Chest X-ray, AP view. Patient: 46 years old, sex M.
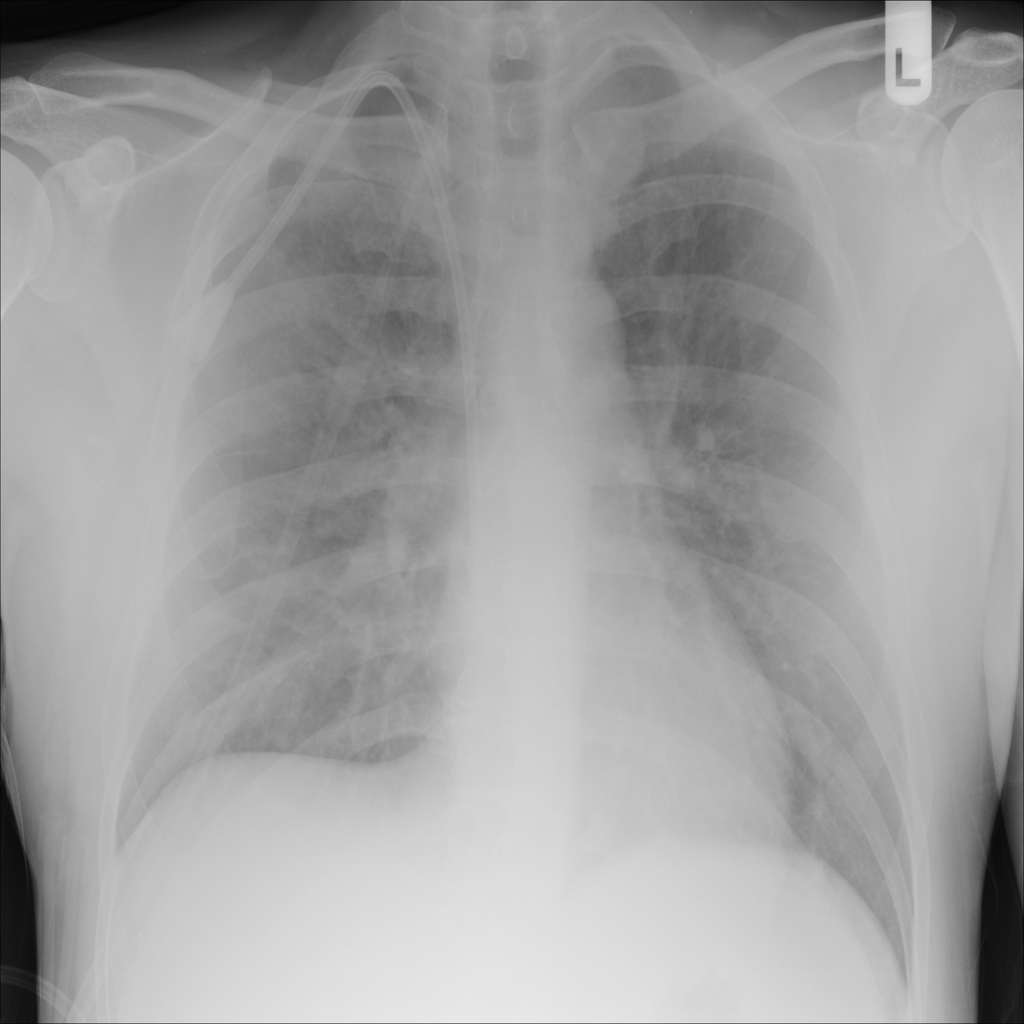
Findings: Effusion, Infiltration